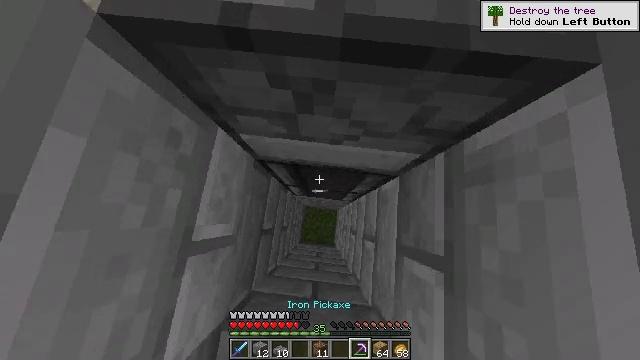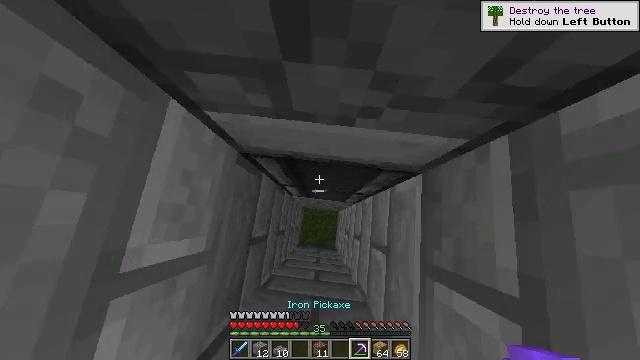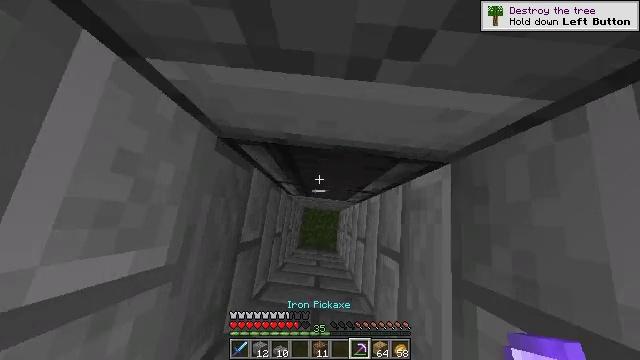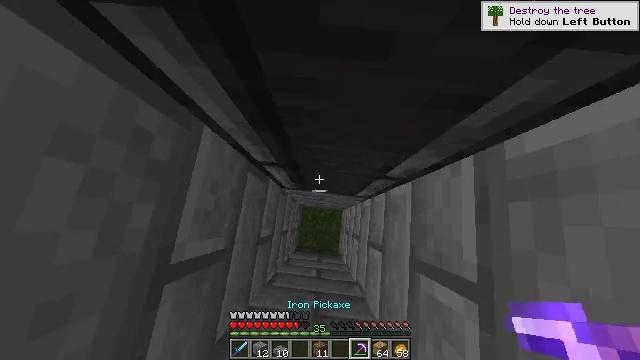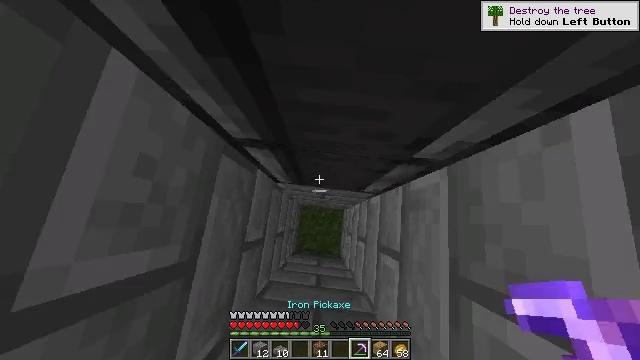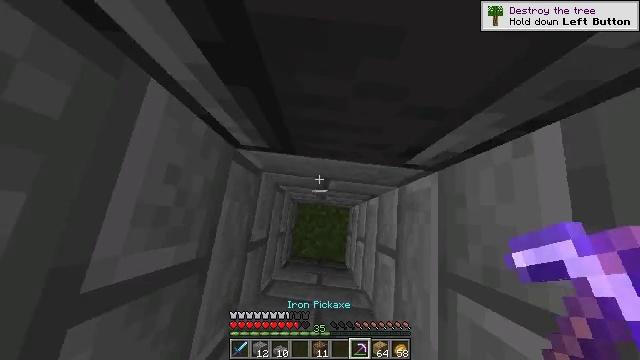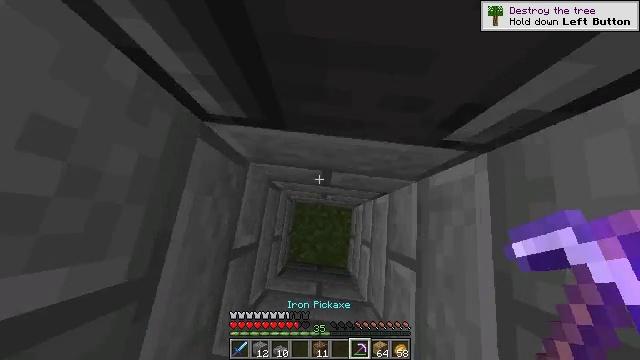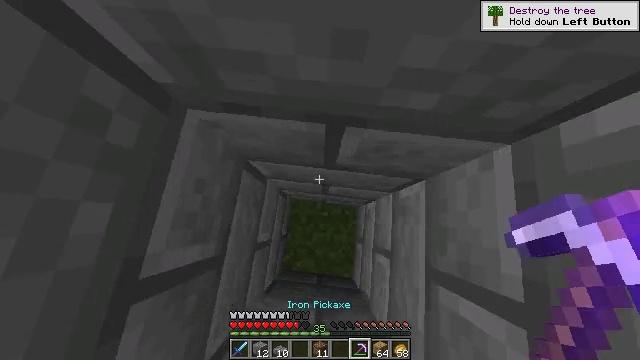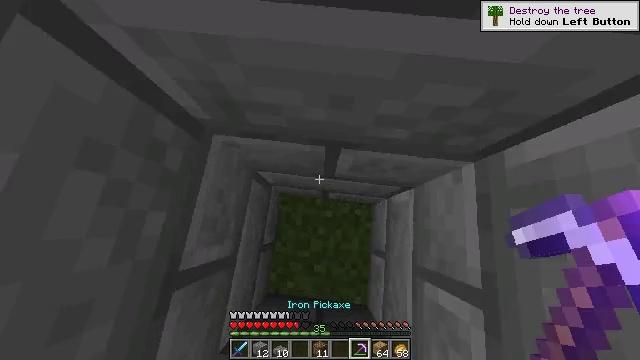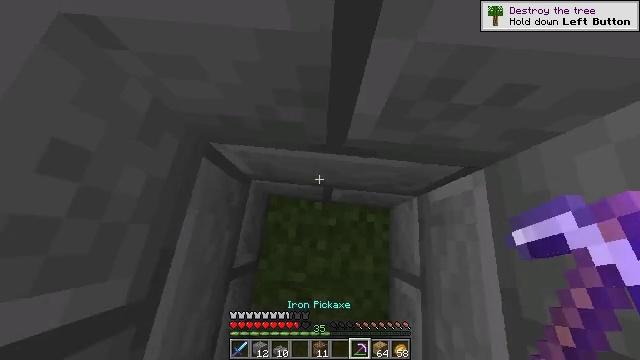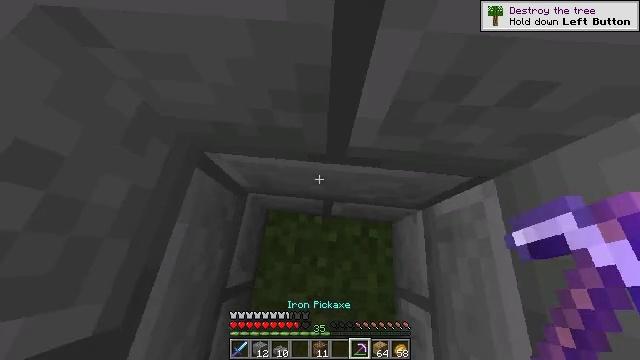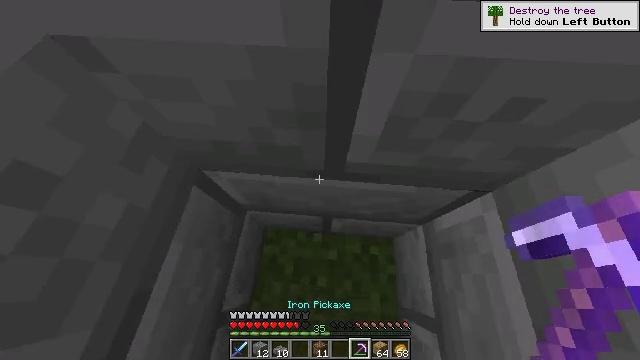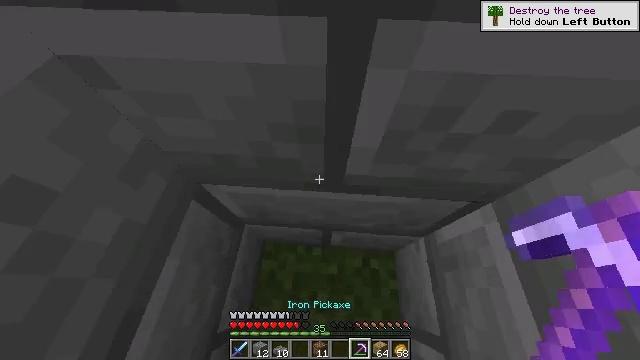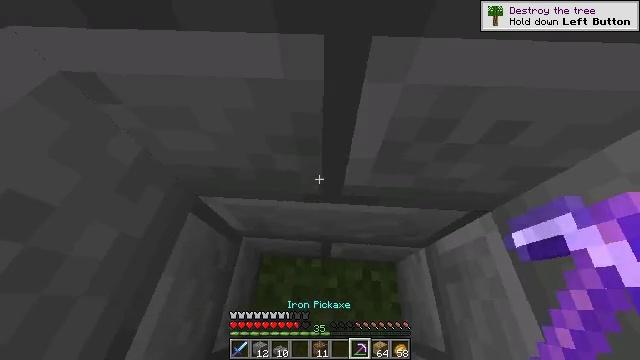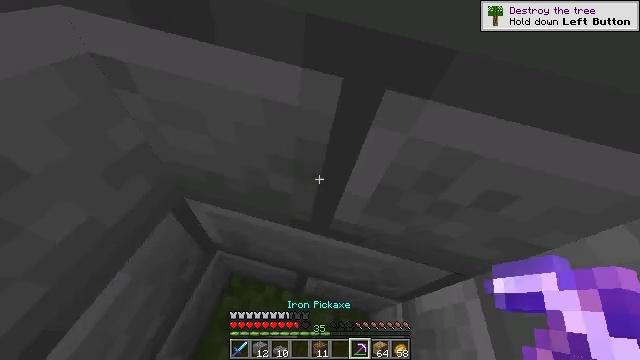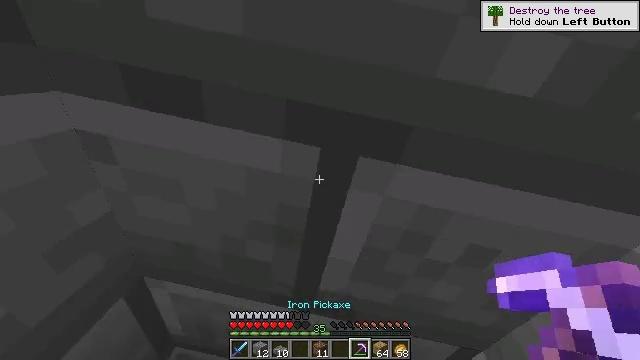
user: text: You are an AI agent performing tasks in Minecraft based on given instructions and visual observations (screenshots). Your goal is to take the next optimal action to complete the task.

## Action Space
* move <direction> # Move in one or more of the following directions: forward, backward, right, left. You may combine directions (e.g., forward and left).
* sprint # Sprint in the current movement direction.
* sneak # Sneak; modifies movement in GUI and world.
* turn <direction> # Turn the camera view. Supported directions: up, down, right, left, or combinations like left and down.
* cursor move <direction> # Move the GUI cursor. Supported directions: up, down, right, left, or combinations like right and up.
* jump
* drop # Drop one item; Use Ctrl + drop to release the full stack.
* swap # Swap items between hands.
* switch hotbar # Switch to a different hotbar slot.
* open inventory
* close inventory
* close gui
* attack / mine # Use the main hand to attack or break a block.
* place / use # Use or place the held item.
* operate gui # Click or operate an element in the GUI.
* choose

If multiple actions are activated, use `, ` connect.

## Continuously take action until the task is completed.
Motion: motion action
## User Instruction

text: Mine the observer block.
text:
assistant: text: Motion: no_op
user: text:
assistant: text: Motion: no_op
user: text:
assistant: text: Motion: no_op
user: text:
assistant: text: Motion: no_op
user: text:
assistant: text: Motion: no_op
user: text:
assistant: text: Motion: no_op
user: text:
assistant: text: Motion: no_op
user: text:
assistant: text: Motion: no_op
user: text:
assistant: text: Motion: turn up
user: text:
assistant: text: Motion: turn up
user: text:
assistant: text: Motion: turn right and up
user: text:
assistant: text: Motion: turn up
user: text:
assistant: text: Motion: turn up
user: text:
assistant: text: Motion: turn right and up
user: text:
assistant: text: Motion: turn right and up
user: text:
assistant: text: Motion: turn up
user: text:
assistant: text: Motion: turn up
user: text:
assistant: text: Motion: turn up
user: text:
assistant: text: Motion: turn up
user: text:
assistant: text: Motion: turn up
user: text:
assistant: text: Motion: turn up
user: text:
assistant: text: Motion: turn up
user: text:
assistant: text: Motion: no_op
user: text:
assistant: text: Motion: turn left and up
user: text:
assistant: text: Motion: turn left and up
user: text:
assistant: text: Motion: no_op
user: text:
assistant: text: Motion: no_op
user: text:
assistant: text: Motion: no_op
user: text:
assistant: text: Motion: turn down
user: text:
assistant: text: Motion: no_op